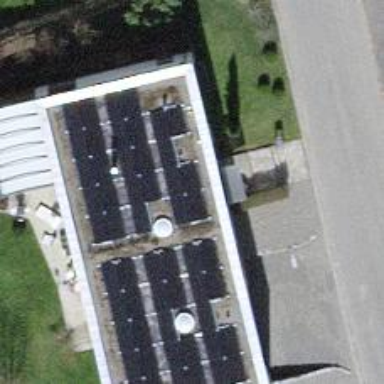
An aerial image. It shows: Solar power generator using photovoltaic method with solar photovoltaic panel types.